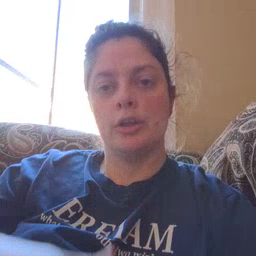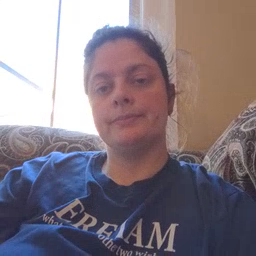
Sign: backyard